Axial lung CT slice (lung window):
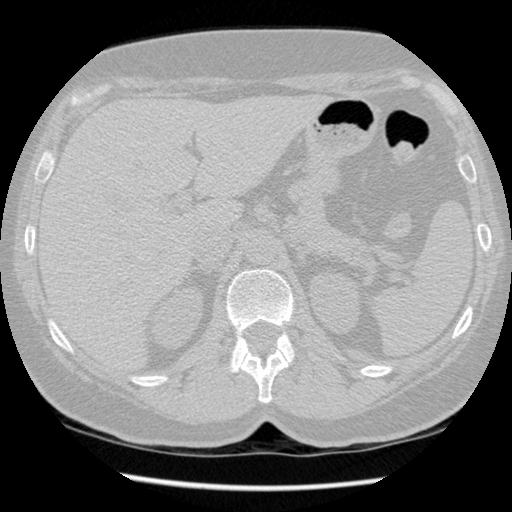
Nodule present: no